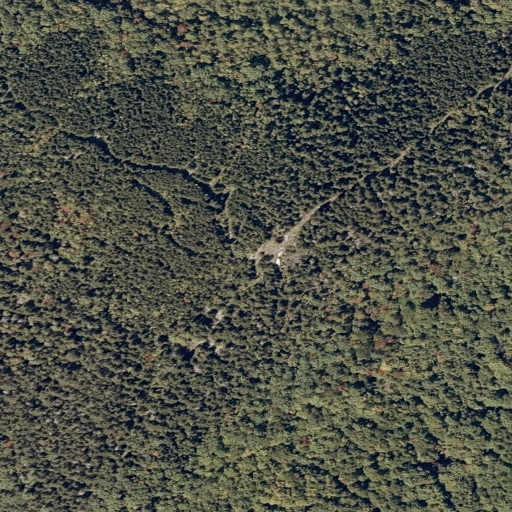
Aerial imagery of mountain in Maine named Colonel Holman Mountain containing evergreen forest, deciduous forest, and mixed forest